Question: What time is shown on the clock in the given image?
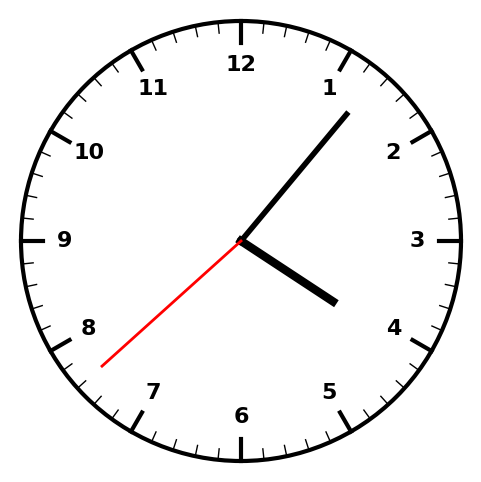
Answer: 04:06:38